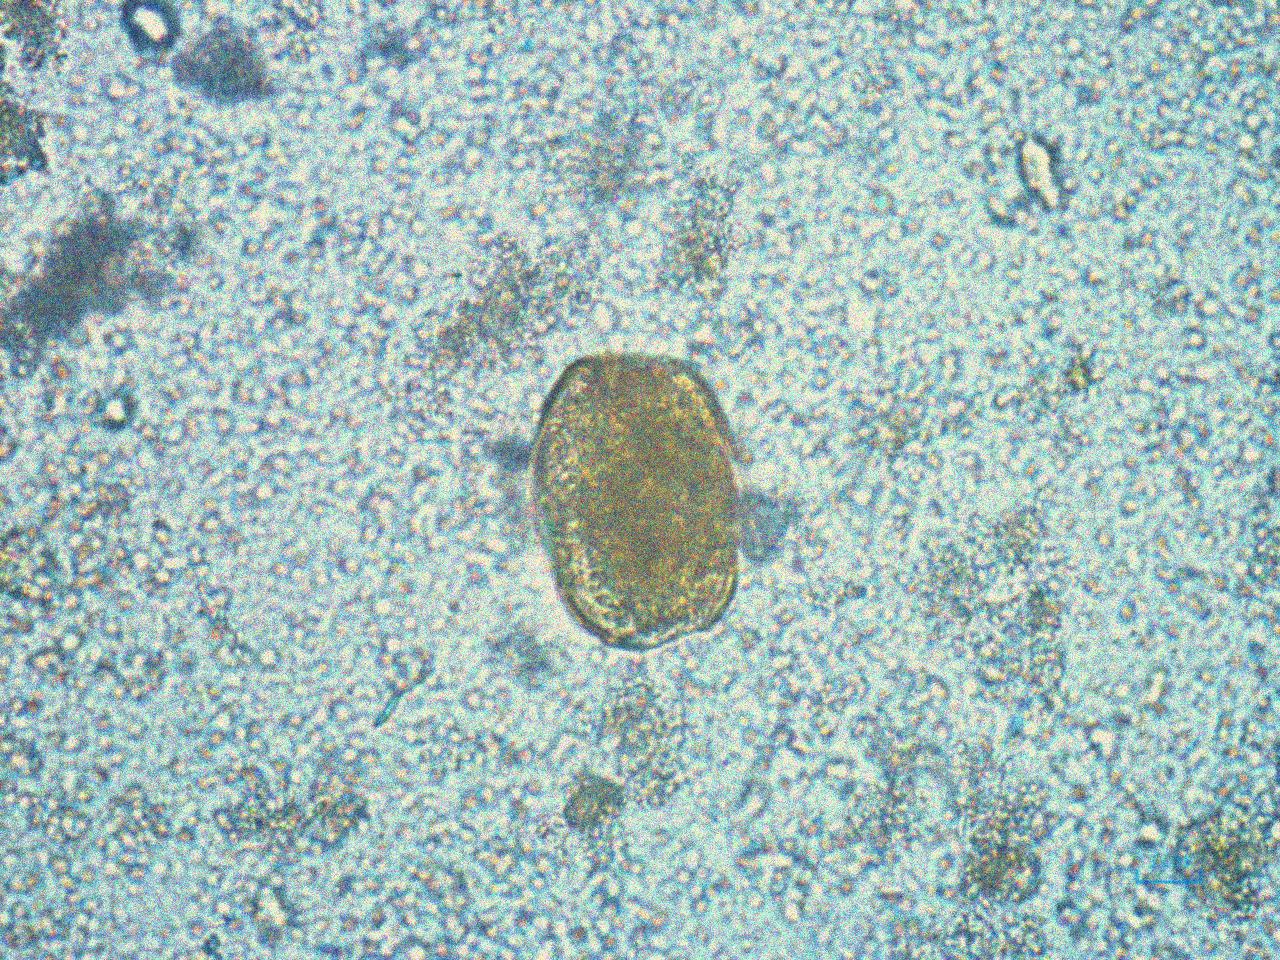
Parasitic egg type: Paragonimus spp